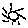
Label: sun